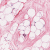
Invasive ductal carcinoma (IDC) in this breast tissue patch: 0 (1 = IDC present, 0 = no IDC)